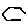
Label: hexagon